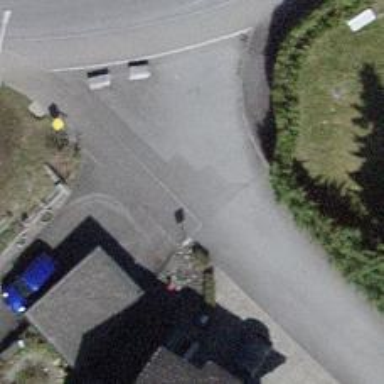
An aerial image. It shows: Post box is visible.